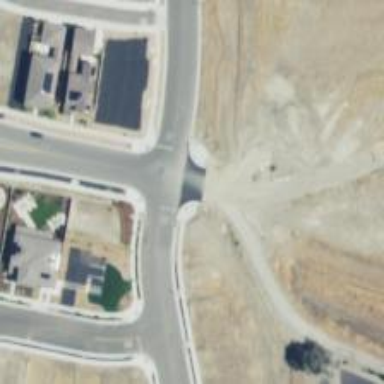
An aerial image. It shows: Unmarked road crossing.